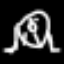
Label: frog